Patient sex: M
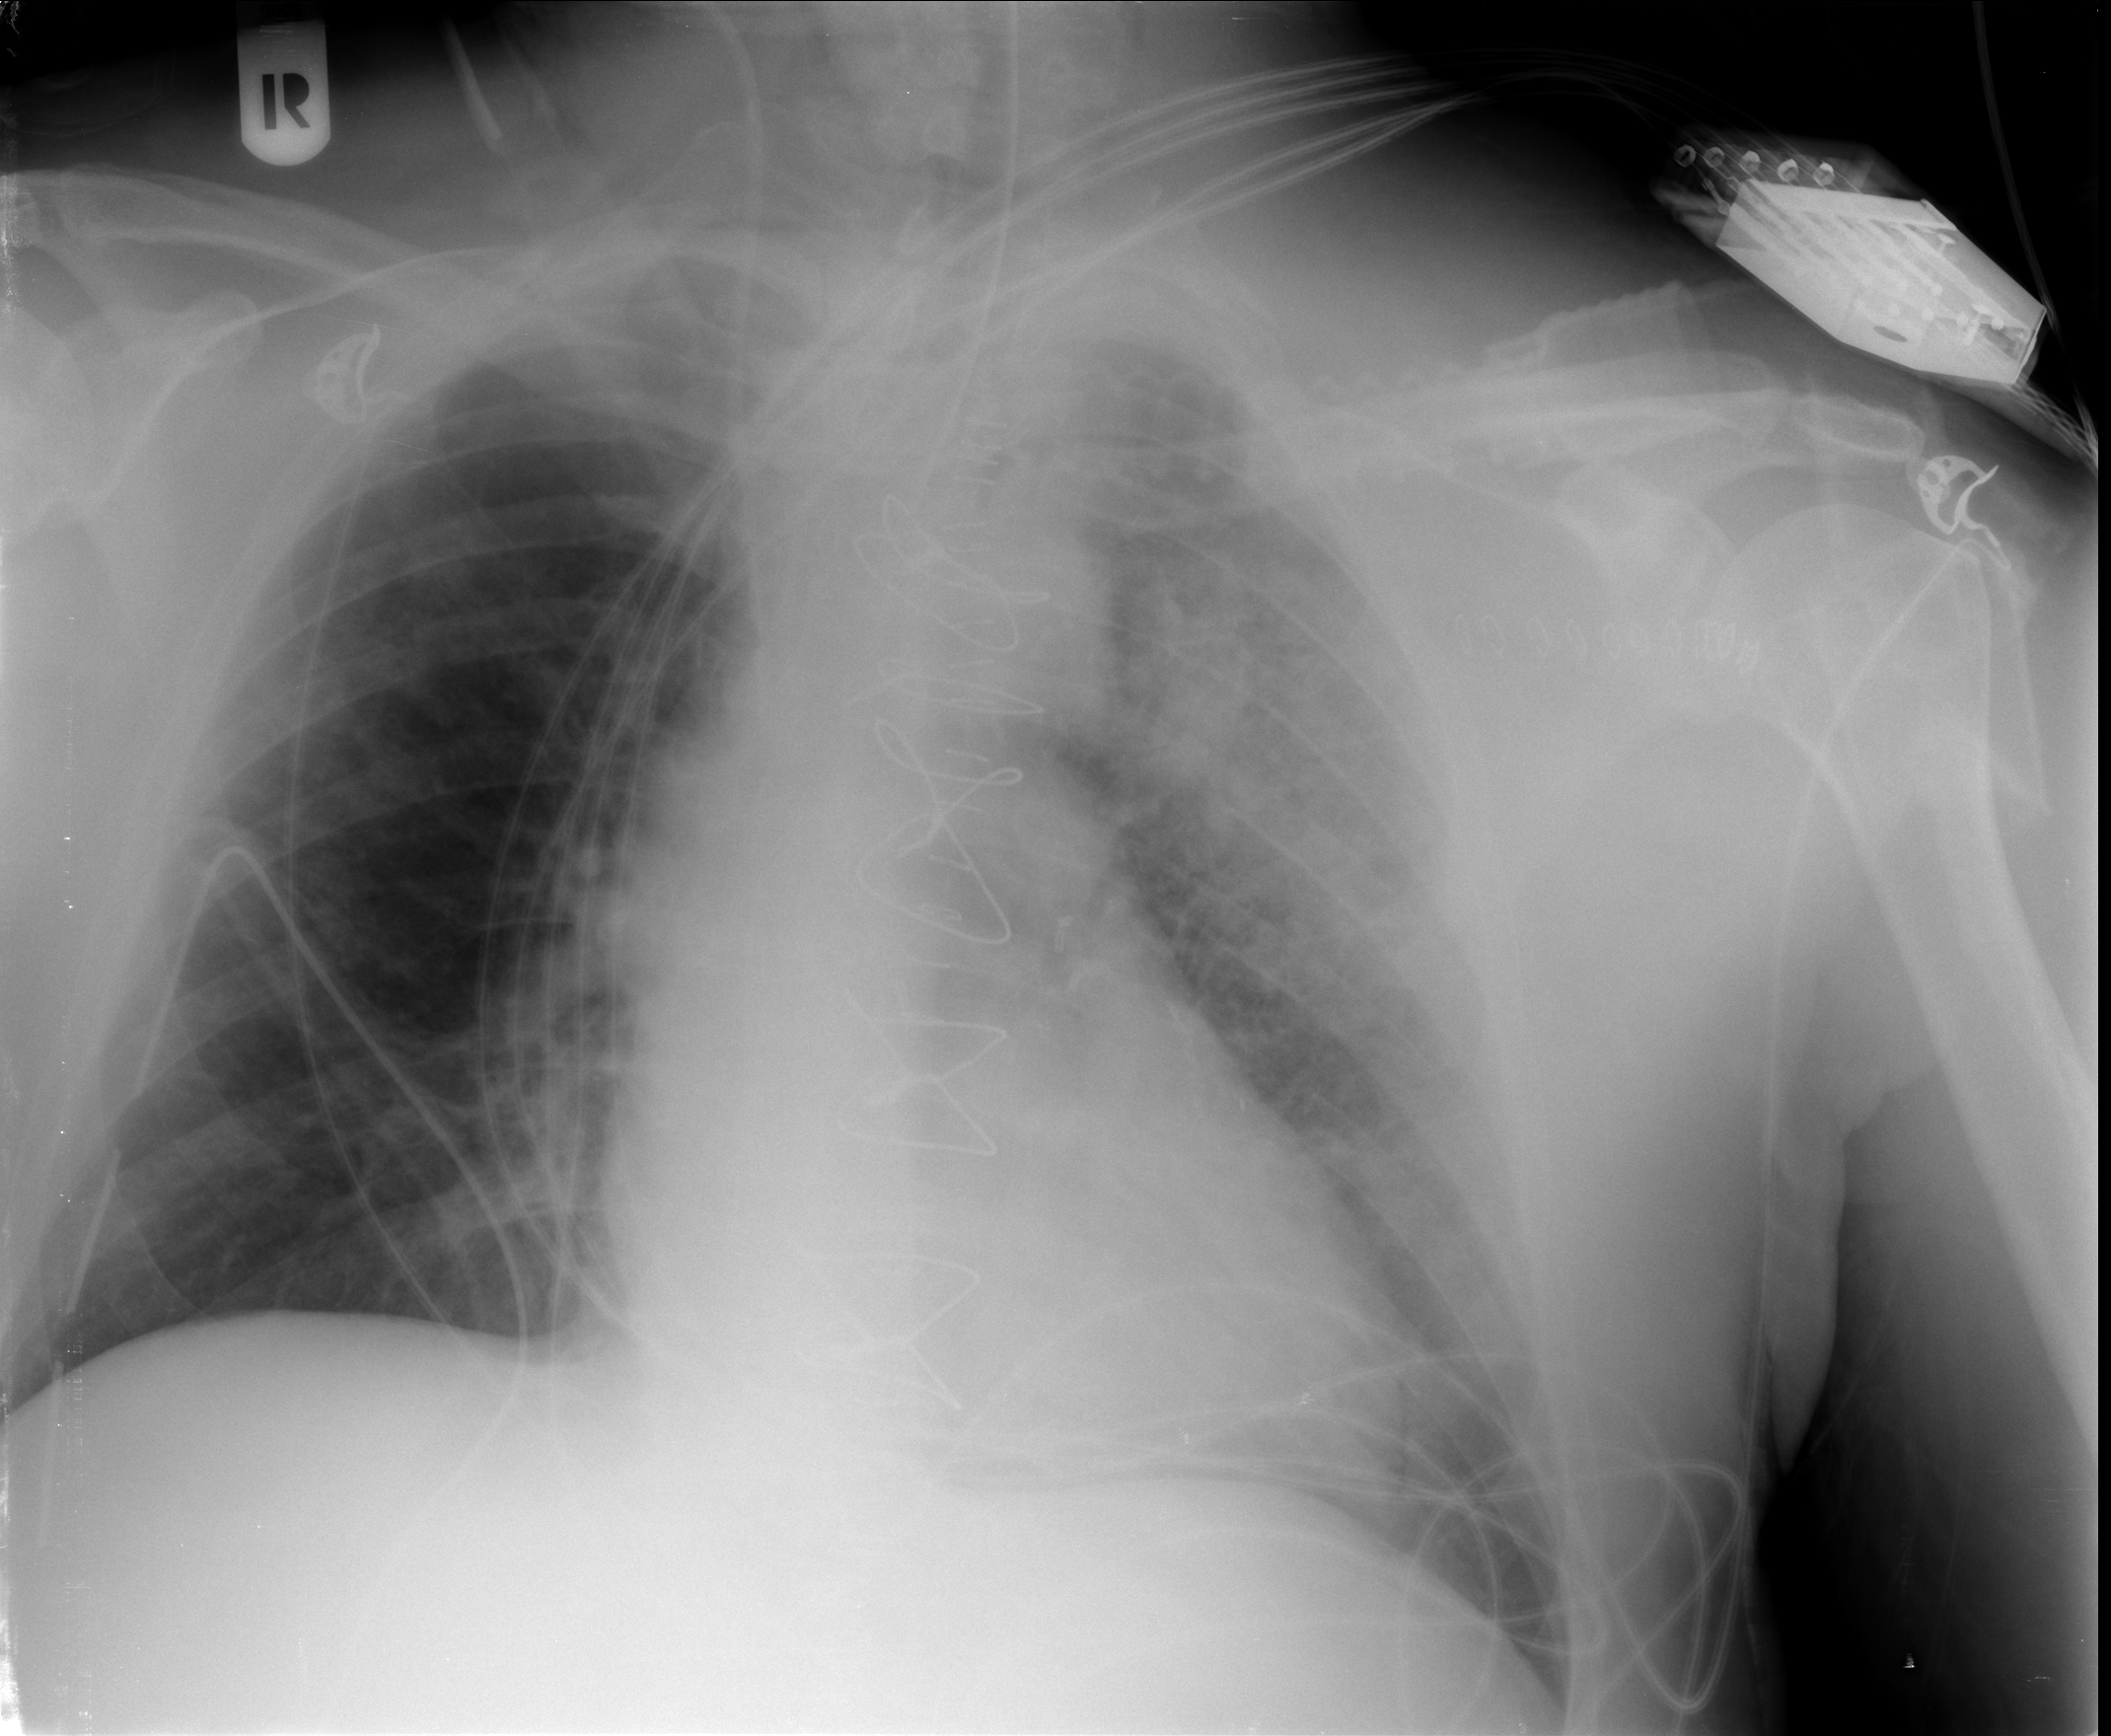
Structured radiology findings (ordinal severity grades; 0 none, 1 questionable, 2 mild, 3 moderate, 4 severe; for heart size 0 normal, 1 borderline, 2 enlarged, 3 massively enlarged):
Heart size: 0
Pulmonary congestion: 0
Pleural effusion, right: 0
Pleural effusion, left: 0
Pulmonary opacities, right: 0
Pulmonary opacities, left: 3
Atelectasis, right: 0
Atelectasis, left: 2